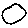
Label: circle